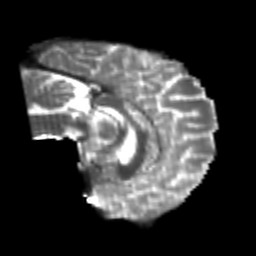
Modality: T2w
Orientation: sagittal
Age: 25
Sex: male
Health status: healthy
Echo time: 0.074 s